Field crop: tomato
Growth stage: 1
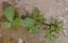
Species: portulaca